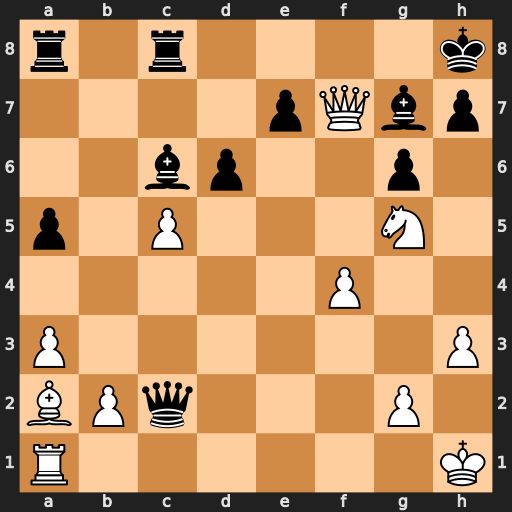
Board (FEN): r1r4k/4pQbp/2bp2p1/p1P3N1/5P2/P6P/BPq3P1/R6K
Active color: w
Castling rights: -
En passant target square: -
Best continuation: Qg8+ Rxg8 Nf7#